Question: I have a spinner which I call in onCreate activity. The spinner takes data from the Room database. When I first run the spinner the data are shown correctly. But when I get back to the spinner I can see the same items multiple times. E.g. there should be only values of 11, 12, 13, 14, etc., not 11 or 12 twice (or sometimes even more times).

I call the function initSpinnerData() in onCreate Activity. I tried it in onResume activity, it shows the same result.
'''
private fun initSpinnerData(){
val allDevices = this?.let {
ArrayAdapter<Any>(it, R.layout.simple_item_spinner, R.id.tv_simple_item)
}
zebraViewModel.getAllZebra()
.observe(this, { devices ->
devices?.forEach{
allDevices?.add(it)
}
} )
spinner3.adapter = allDevices
spinner3.onItemSelectedListener = object : AdapterView.OnItemSelectedListener{
override fun onItemSelected(parent: AdapterView<*>?, p1: View?, position: Int, p3: Long) {
if (parent != null) {
val idZebraString = parent.getItemAtPosition(position).toString()
idZebra = idZebraString.toInt()
}
}
override fun onNothingSelected(p0: AdapterView<*>?) {
Toast.makeText(this@ZebraActivity, "You must choose some item", Toast.LENGTH_LONG).show() }
}
}
'''
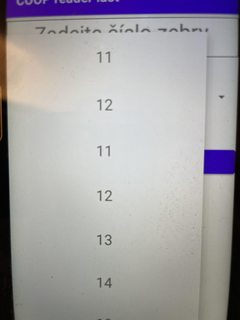
Answer: that's because '.observe' method, which gets called at the start for every item and when single model changes, but you are calling 'add' anyway, causing duplicates
try to check if this new item already exists in the adapter, if yes then do nothing or remove the old item and add a new one. e.g.
'''
devices?.forEach{
if (allDevices.getPosition(it) < 0) allDevices?.add(it)
}
'''
that should work if you have proper model declaration ('toString()' and hashcode)